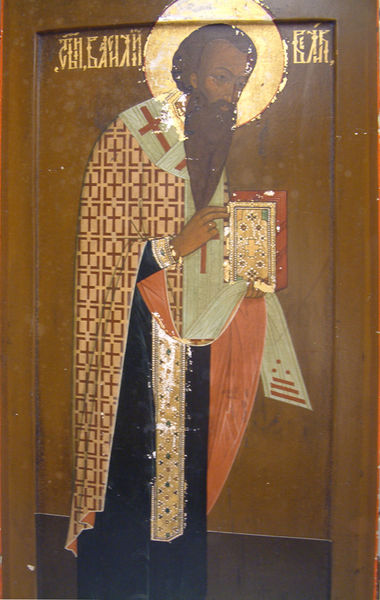
Titel: Icon with St. Basil the Great, Icon with St. Basil the Great
Standort: Amherst (Massachusetts, USA)
Institution: Mead Art Museum, Amherst College
Schlagwörter: bishop, blue, church, hands, pope, priest, red, religious, robes, white, black, face, gold, golden, green, grey, hair, nose, old, painting, portrait, robe, yellow, gown, pattern, brown, hand, profile, wood, greek, man, eyes, frame, gilt, mouth, beard, saint, cross, letters, door, cloak, clothes, mantle, inscription, jesus, vertical, religion, ble, fingers, god, book, christ, crucifix, paint, pointing, script, christian, stones, bible, blessing, standing, prophet, guilding, russian, text, ring, book cover, orthodox, cuff, halo, icon, holy, catholic, crosses, divine, relic, jewel, john, panel, writting, gilding, evangelist, gospel, russian4, eyes', juwels, chrsit, deity, black christ, woode, catholic saint, old icon, black beard